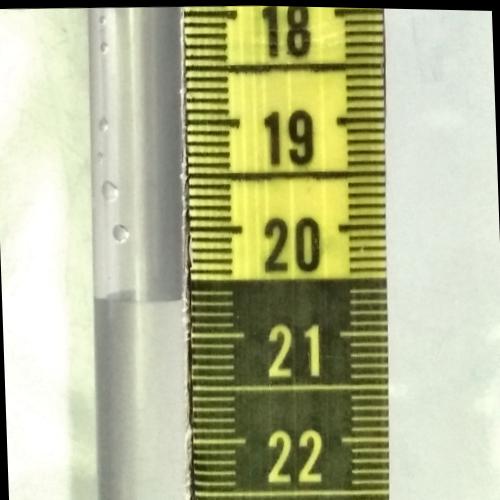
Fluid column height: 20.7 cm